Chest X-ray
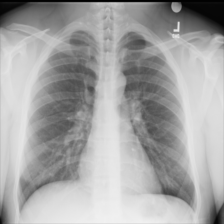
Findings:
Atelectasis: negative
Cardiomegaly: negative
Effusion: negative
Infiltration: negative
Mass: negative
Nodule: negative
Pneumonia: negative
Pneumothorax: negative
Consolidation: negative
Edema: negative
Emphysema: negative
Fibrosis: negative
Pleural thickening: negative
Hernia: negative